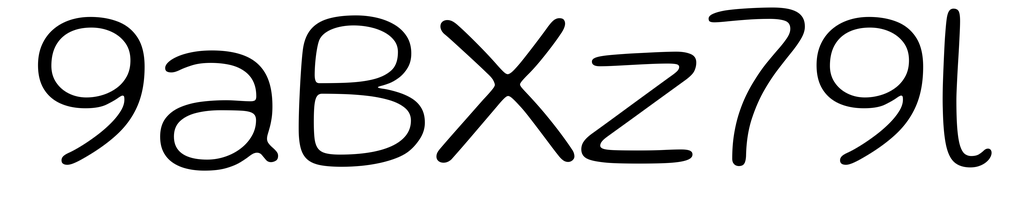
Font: Gluten_ExtraLight